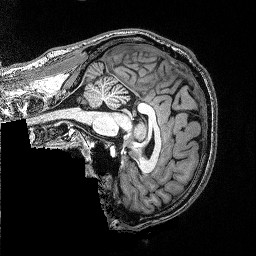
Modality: T1w
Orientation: sagittal
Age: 48
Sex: male
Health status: ill
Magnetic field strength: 3 T
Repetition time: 2.53 s
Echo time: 0.00331 s